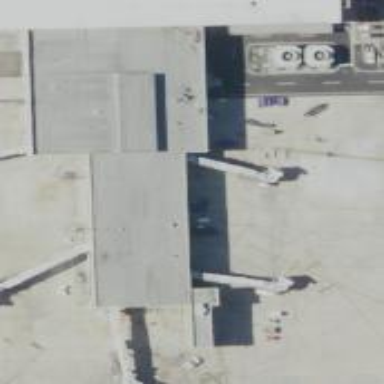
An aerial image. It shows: Airport gate.